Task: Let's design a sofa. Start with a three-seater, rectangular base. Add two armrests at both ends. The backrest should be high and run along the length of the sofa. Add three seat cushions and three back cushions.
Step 450:
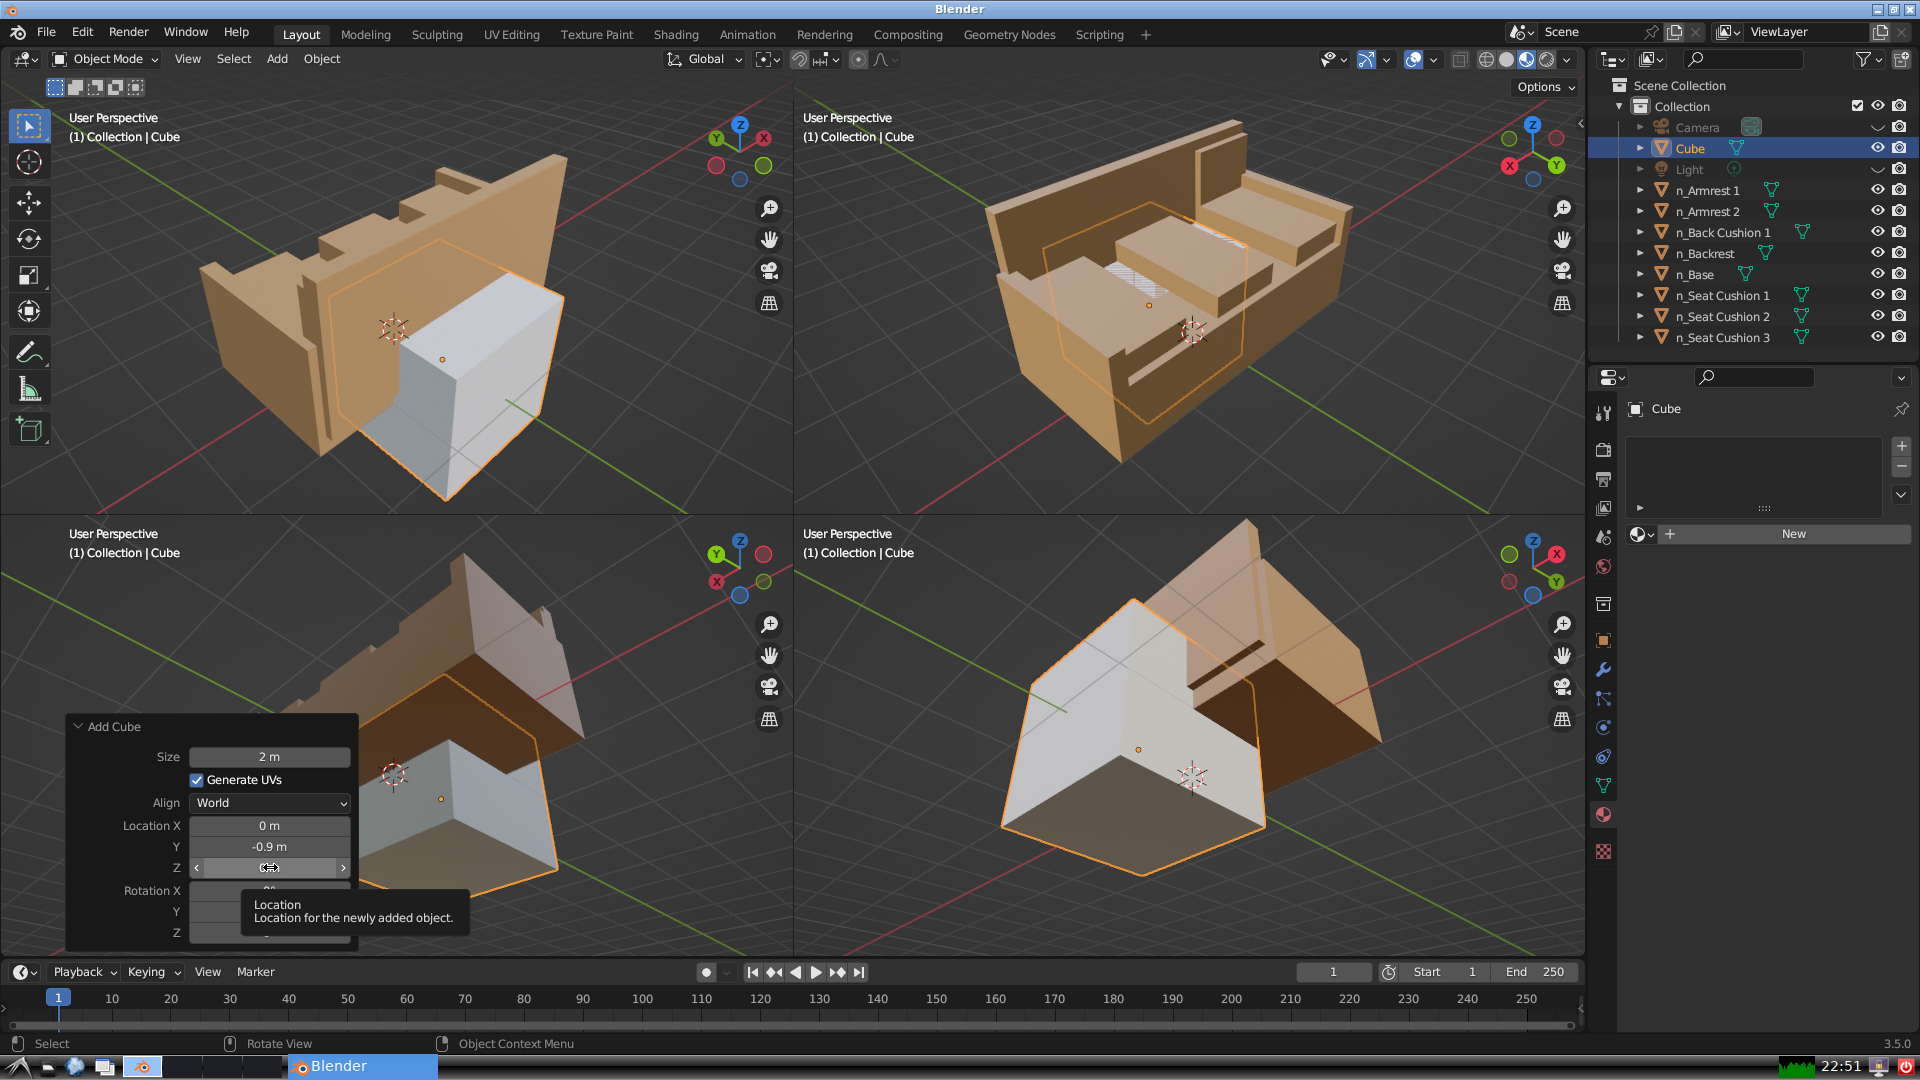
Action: click: no